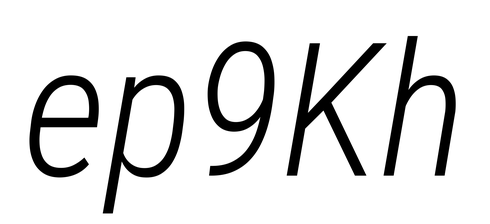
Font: Roboto-Italic_Condensed_Light_Italic